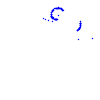
Particle: proton